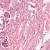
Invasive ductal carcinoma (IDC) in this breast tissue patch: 1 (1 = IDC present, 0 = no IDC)